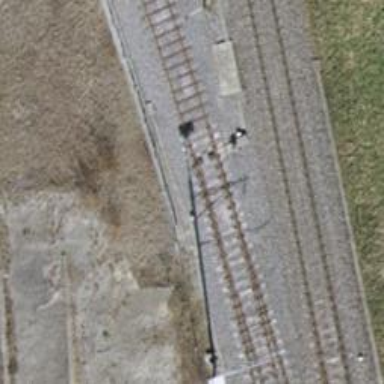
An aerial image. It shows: Railway switch.